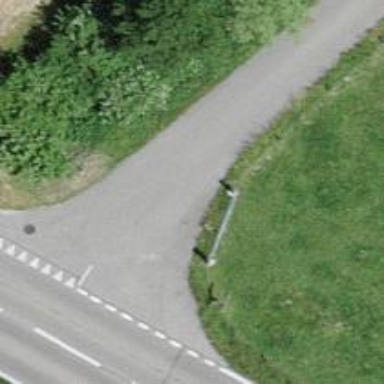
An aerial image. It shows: Smoothly paved residential road.